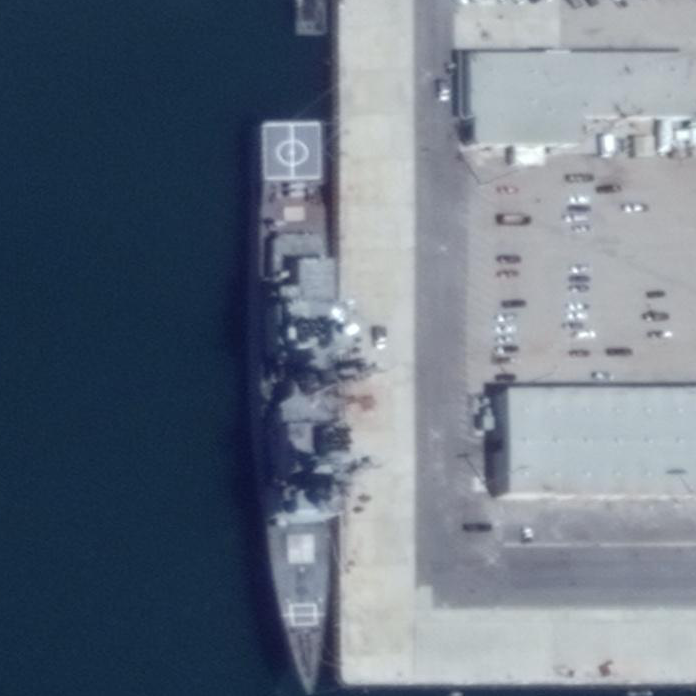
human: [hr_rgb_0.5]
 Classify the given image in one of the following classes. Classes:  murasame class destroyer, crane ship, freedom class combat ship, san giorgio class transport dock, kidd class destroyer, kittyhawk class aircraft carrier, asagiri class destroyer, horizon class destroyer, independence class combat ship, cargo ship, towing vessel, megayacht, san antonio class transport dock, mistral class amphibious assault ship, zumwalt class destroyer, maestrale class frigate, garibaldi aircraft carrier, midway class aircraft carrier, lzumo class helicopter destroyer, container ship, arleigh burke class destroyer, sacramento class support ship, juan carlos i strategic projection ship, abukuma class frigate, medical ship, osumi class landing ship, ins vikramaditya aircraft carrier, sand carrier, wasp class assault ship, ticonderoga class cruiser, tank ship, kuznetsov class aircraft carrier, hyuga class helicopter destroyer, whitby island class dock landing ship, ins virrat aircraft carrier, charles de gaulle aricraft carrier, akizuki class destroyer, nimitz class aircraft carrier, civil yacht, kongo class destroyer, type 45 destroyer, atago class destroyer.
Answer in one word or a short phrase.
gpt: Ticonderoga class cruiser